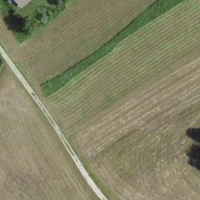
EUNIS habitat code: 52
Species observed at this site:
Corvus corone
Anas platyrhynchos
Sturnus vulgaris
Emberiza citrinella
Acronicta rumicis
Fringilla coelebs
Buteo buteo
Silene dioica
Sylvia atricapilla
Carduelis carduelis
Turdus merula
Columba palumbus
Phylloscopus collybita
Cardamine pratensis
Parus major
Erithacus rubecula
Hirundo rustica
Milvus milvus
Turdus pilaris
Pica pica
Saxicola rubicola
Falco tinnunculus
Phylloscopus trochilus
Motacilla alba
Periparus ater